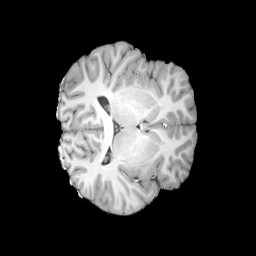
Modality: T1w
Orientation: axial
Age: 20
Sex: male
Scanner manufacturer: siemens
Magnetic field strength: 3 T
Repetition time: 2 s
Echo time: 0.0024 s